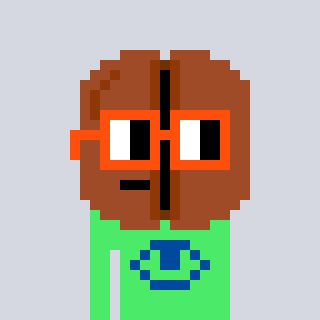
a pixel art character with square orange glasses, a coffeebean-shaped head and a teal-colored body on a cool background